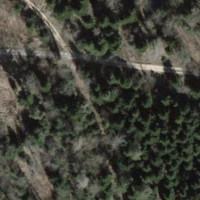
EUNIS habitat code: 41
Species observed at this site:
Sagittaria latifolia